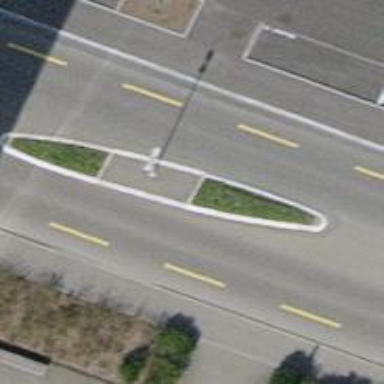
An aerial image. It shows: Tertiary road with asphalt surface and separate sidewalk.